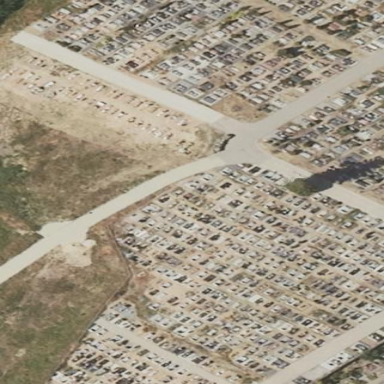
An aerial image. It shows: Sector within cemetery.